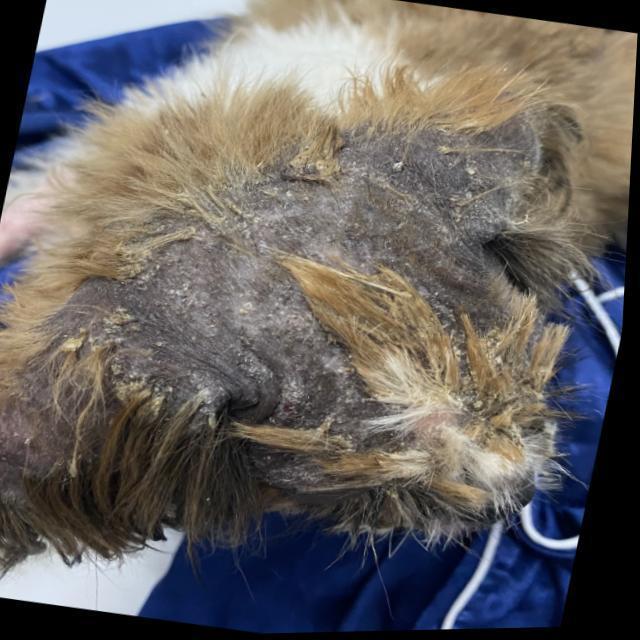
Canine demodicosis (Demodex mange) — caused by Demodex canis mites. Presents with alopecia, follicular papules, pustules, and comedones. Often localized on face and forelimbs.